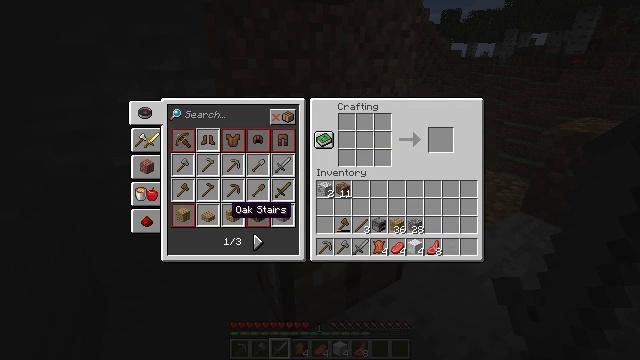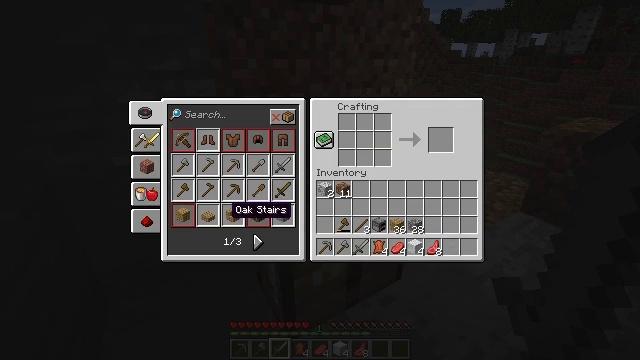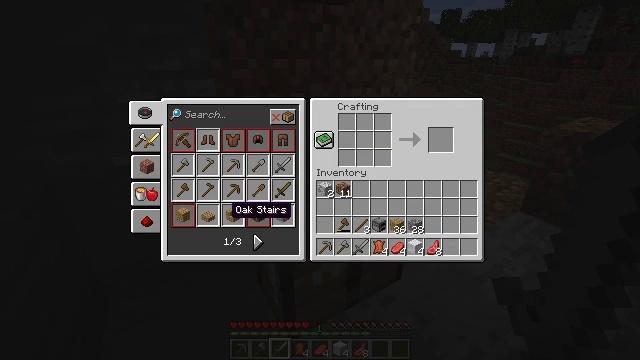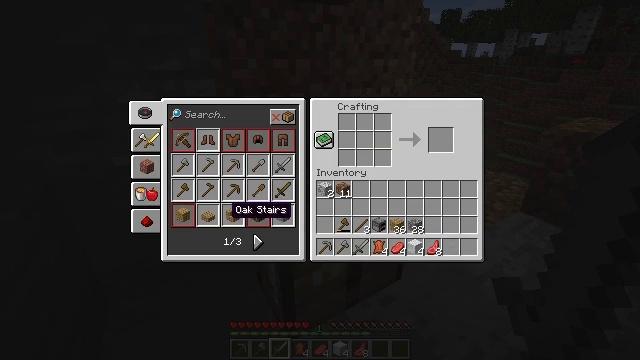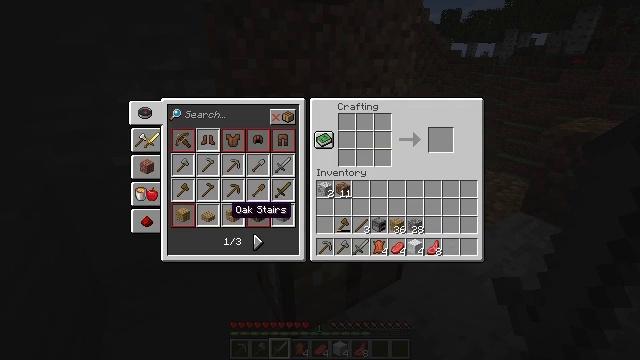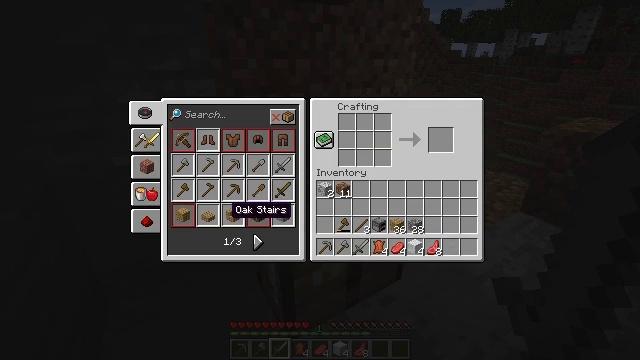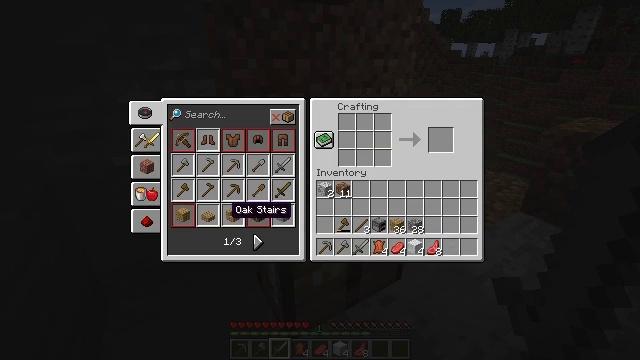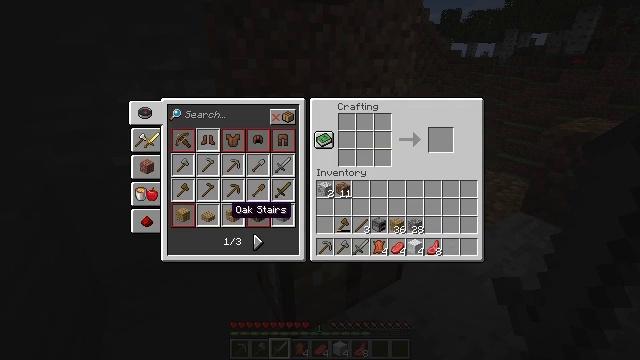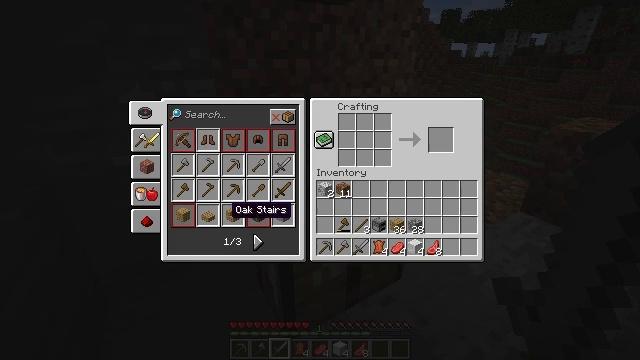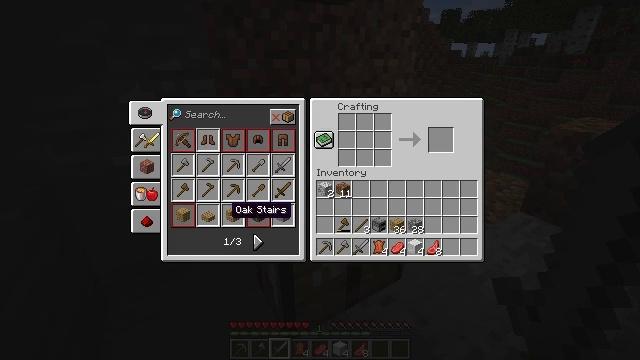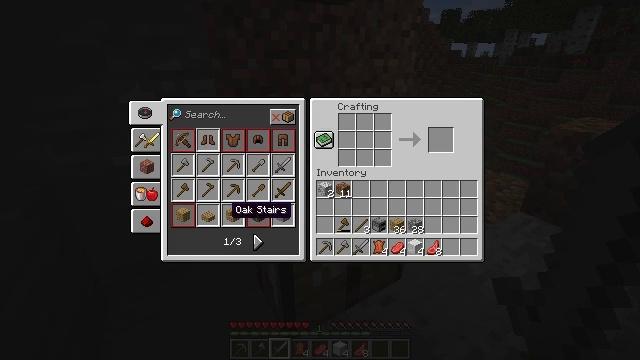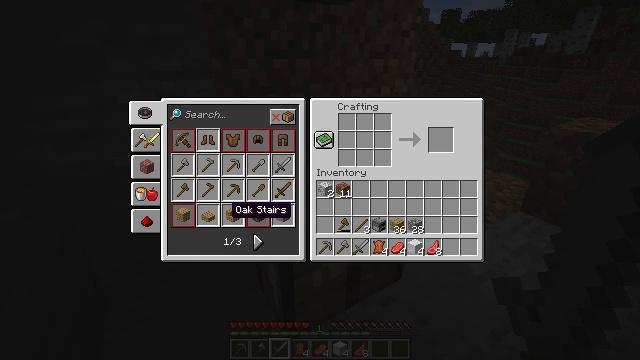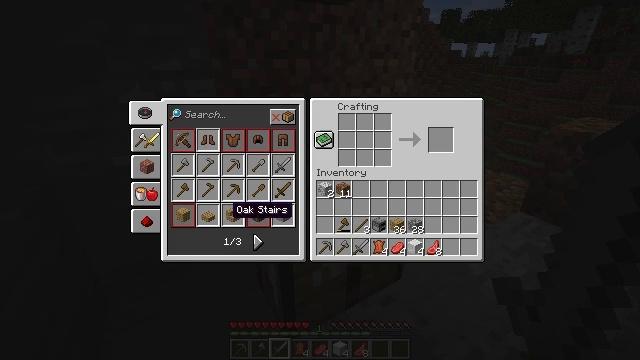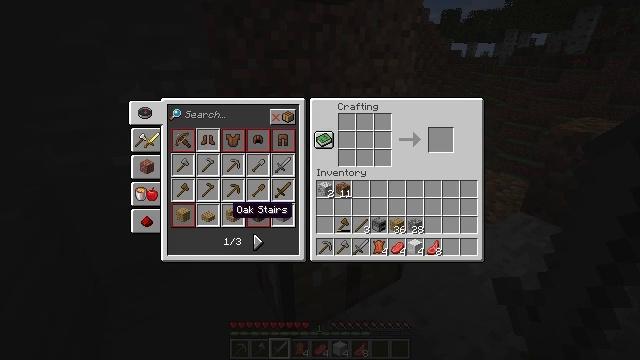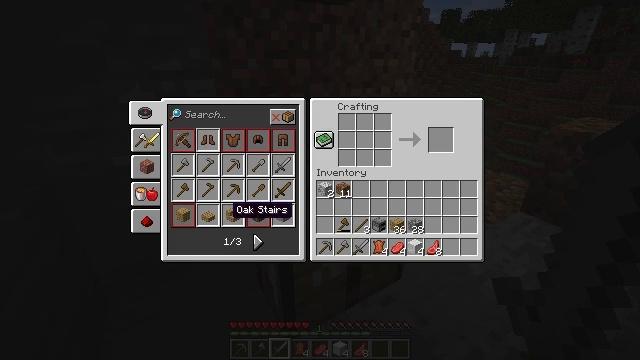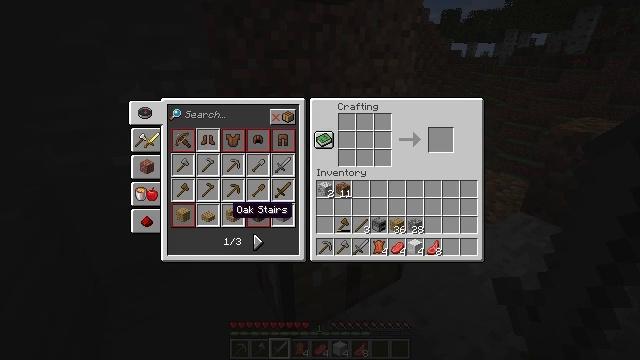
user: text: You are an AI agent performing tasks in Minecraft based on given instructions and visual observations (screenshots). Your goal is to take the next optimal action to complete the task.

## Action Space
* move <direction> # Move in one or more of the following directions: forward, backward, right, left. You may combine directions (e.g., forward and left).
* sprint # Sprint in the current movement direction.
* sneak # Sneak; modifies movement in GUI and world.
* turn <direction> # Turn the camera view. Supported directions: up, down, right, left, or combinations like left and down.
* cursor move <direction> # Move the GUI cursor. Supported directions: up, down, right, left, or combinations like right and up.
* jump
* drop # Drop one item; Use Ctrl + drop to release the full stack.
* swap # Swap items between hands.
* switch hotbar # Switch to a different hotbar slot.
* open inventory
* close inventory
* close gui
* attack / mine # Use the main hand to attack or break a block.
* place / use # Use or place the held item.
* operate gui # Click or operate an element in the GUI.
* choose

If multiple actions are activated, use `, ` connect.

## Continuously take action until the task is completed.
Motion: motion action
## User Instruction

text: Make leather boots using the crafting grid.
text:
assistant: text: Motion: no_op
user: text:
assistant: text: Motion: no_op
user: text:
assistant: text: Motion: no_op
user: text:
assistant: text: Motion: no_op
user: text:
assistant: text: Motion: no_op
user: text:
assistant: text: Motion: no_op
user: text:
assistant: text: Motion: no_op
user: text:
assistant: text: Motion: no_op
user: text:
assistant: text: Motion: no_op
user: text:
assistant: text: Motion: no_op
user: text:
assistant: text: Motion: no_op
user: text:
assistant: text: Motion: no_op
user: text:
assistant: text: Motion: no_op
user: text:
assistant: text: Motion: no_op
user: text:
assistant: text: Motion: no_op
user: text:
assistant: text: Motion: no_op
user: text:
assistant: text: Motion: no_op
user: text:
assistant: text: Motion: no_op
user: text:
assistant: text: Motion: cursor move right
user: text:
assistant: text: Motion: cursor move right
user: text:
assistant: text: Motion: cursor move right
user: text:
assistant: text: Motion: cursor move right
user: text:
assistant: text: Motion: cursor move right
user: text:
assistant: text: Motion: no_op
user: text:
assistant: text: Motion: cursor move right
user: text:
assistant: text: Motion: no_op
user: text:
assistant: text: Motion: no_op
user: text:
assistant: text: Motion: no_op
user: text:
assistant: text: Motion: no_op
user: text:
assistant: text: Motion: no_op